Question: I am currently showing a list the is grouped in alphabetical order but is showing everything and once you click a, b, c, etc... it filters into just that letter.

But If you click a letter that has nothing in it I want it to have no results found message.
This is what i have tried:
'''
<ul class="acronym-library-list" ng-repeat="parentItem in acronyms | groupBy:'type':'acronymBytype' | filter:acronymFilter">
<h2>{{parentItem.type}}</h2>
<li ng-repeat="item in acronyms | filter: { type: parentItem.type }">
<div class="col-md-1 acronym">
{{item.acronym}}
</div>
<div class="col-md-11 acronym-title">
{{item.title}}
</div>
</li>
</ul>
<p ng-show="acronyms.length==0">No results found...</p>
'''
I have also tried:
'''
<p ng-show="!acronyms.length">No results found...</p>
'''
Update: This is my array list:
'''
app.controller('AcronymLibrary', function($scope) {
$scope.acronyms = [
{type: 'A', acronym: 'AP', title: 'Accounts Payable'},
{type: 'A', acronym: 'AR', title: 'Accounts Receivable'},
{type: 'A', acronym: 'ASN', title: 'Advanced Shipping Notice'},
{type: 'A', acronym: 'ATP', title: 'Available to Promise'},
{type: 'B', acronym: 'BA', title: 'Business Analyst'},
{type: 'B', acronym: 'BT', title: 'Business Technology'},
{type: 'C', acronym: 'CM', title: 'Customer Master'},
{type: 'D', acronym: 'DBA', title: 'Database Administer'},
{type: 'D', acronym: 'DC', title: 'Distribution Center'},
{type: 'E', acronym: 'ECC', title: 'Extended Care Component'},
{type: 'F', acronym: 'FICO', title: 'Financials & Controlling'},
{type: 'G', acronym: 'GL', title: 'General Ledger'},
{type: 'K', acronym: 'KPI', title: 'Key Performance Indicator'}
];
});
'''
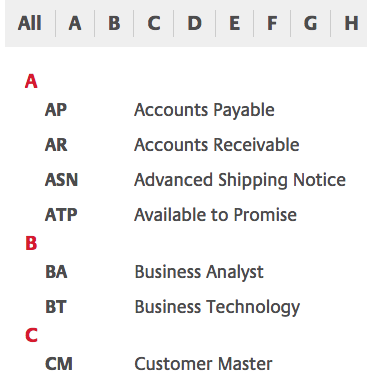
Answer: This is what I ended up with that worked:
'''
<ul class="acronym-library-list" ng-repeat="parentItem in filtered = (acronyms | groupBy:'type':'acronymBytype' | filter:acronymFilter)">
<h2>{{parentItem.type}}</h2>
<li ng-repeat="item in acronyms | filter: { type: parentItem.type }">
<div class="col-md-1 acronym">
{{item.acronym}}
</div>
<div class="col-md-11 acronym-title">
{{item.title}}
</div>
</li>
</ul>
<div>
<h3 class="no-results" ng-show="!filtered.length">No results found...</h3>
</div>
'''